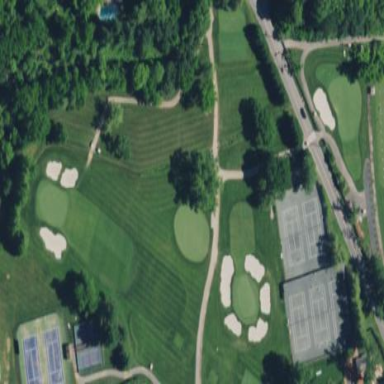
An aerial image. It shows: Grassy area designated as golf fairway.